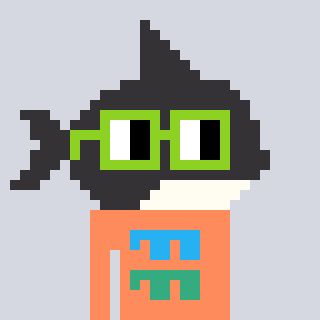
a pixel art character with square light green glasses, a orca-shaped head and a peachy-colored body on a cool background